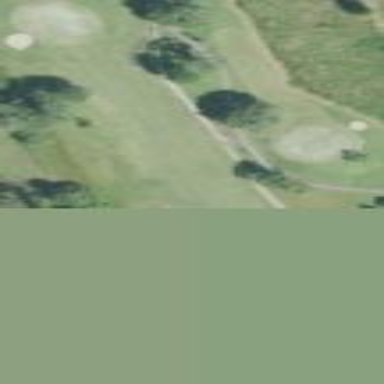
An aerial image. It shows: Grassy area designated as golf fairway.